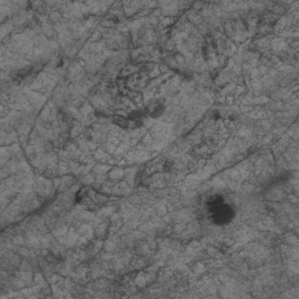
Label: non_frost